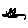
Label: cat